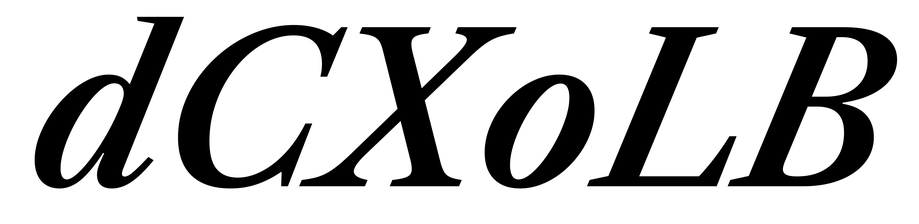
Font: LibreCaslonText-Italic_SemiBold_Italic